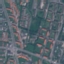
Land use / land cover class: Residential